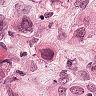
Metastatic tissue present: yes